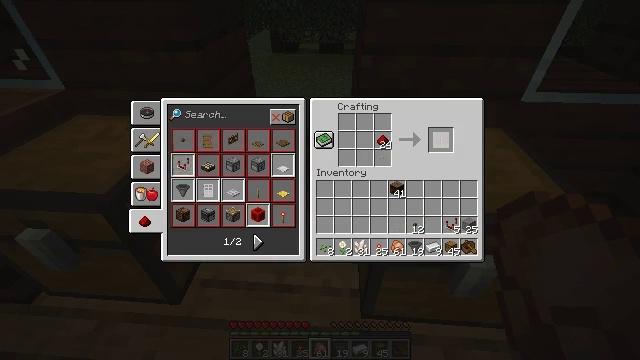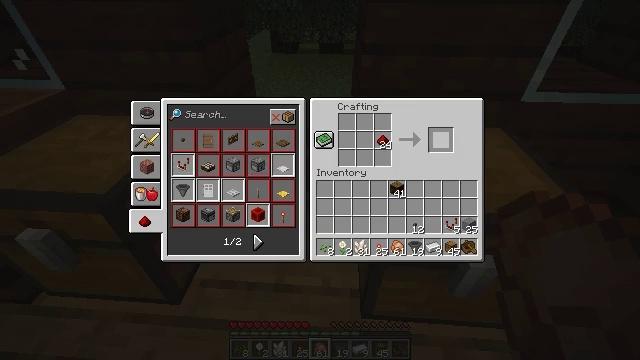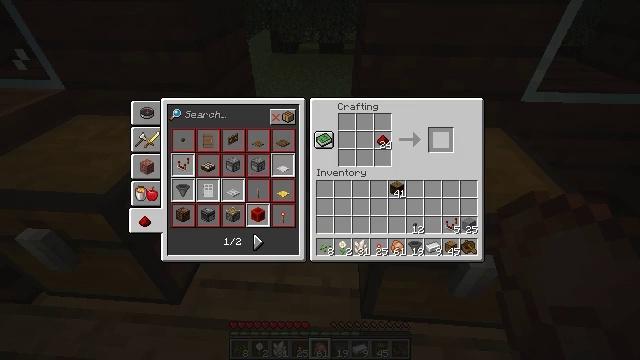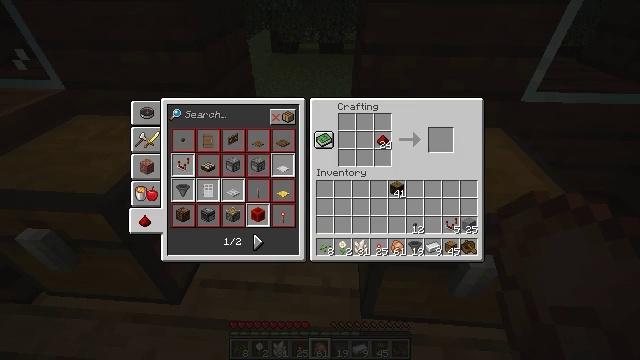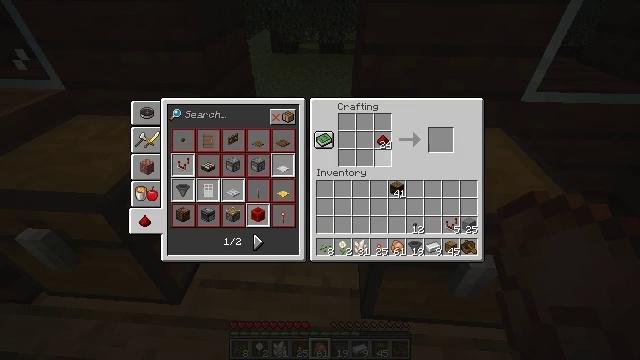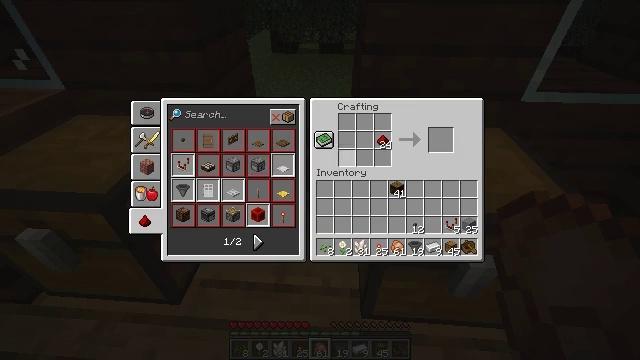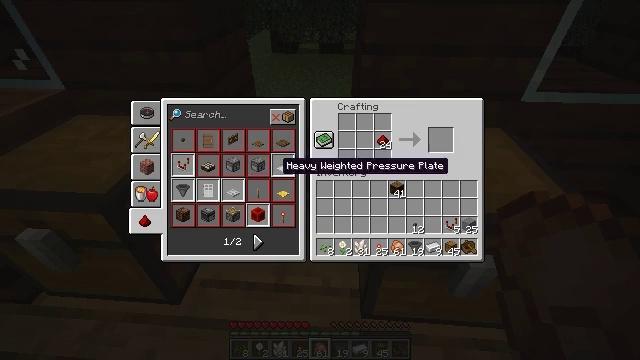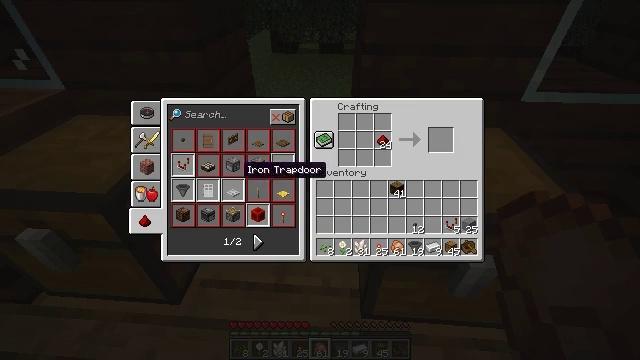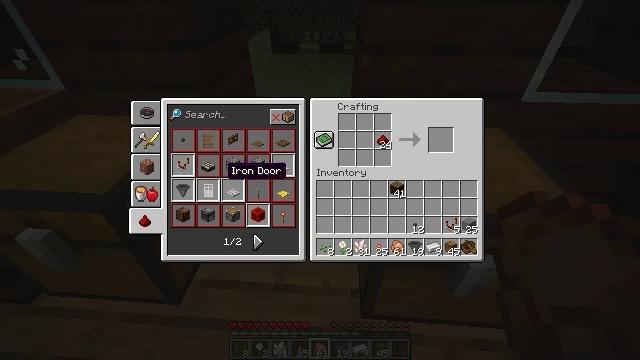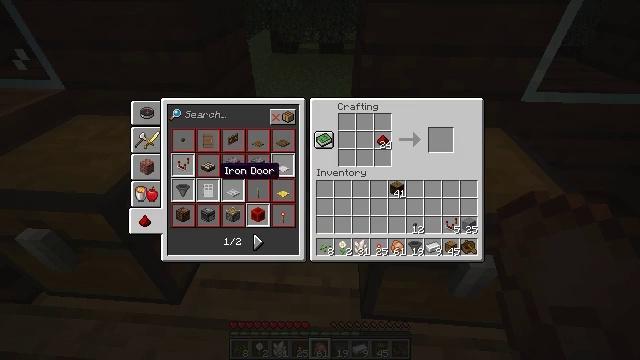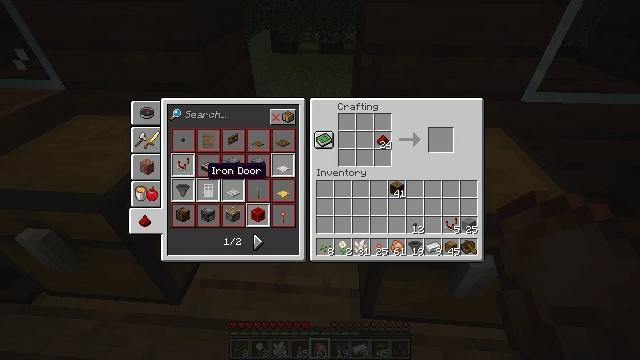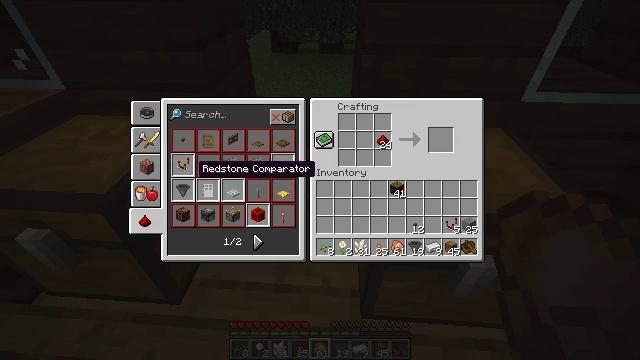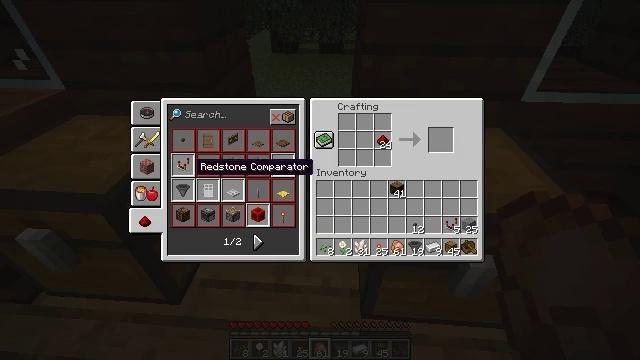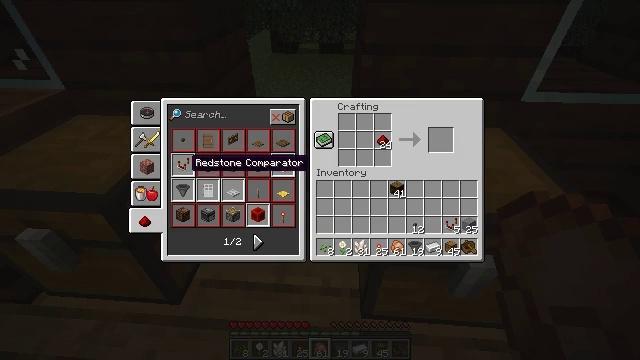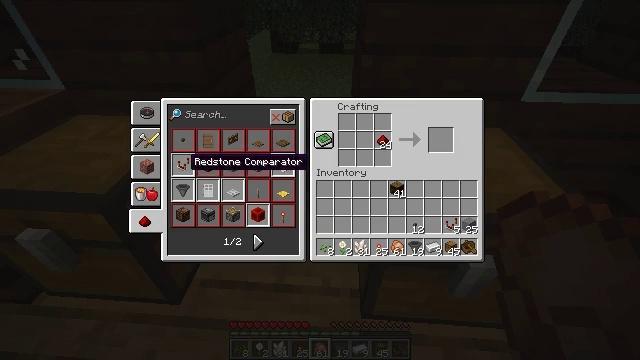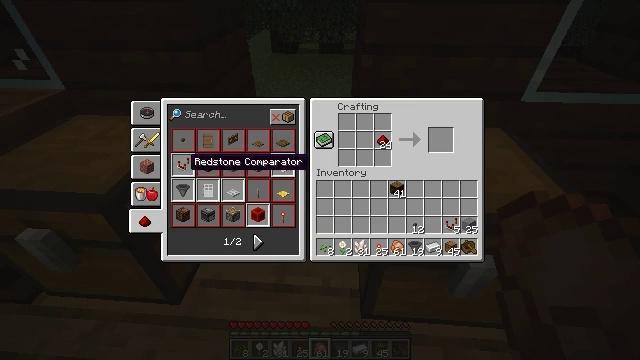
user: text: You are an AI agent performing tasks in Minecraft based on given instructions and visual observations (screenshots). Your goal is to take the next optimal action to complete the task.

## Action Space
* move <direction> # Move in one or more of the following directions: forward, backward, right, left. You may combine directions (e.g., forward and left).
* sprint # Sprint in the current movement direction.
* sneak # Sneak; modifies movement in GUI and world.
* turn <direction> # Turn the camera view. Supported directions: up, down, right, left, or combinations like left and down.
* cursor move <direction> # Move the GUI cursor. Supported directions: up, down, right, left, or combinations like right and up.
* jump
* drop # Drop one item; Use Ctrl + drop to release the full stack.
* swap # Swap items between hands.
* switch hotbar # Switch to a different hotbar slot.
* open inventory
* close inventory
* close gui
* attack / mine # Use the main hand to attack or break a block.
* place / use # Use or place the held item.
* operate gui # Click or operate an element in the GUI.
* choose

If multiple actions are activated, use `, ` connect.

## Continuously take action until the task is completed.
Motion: motion action
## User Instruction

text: Assemble a comparator with needed resources.
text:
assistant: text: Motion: sneak, open gui
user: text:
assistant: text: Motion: sneak
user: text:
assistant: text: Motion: sneak, cursor move left
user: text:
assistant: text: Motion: sneak, cursor move left and down
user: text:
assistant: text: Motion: sneak, cursor move left and down
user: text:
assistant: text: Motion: sneak, cursor move left and down
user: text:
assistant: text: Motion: sneak, cursor move left
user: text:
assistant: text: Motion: cursor move left
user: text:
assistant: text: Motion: cursor move left
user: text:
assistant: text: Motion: cursor move left
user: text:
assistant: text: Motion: cursor move left
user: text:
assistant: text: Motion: no_op
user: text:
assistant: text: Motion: no_op
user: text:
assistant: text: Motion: no_op
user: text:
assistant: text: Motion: no_op
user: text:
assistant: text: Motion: no_op
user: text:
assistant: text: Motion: operate gui
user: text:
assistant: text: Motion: operate gui
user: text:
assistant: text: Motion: no_op
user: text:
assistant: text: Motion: no_op
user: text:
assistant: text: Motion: no_op
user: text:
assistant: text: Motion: no_op
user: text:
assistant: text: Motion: no_op
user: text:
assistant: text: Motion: no_op
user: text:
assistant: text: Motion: no_op
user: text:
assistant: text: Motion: no_op
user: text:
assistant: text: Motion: no_op
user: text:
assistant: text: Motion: no_op
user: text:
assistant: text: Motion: no_op
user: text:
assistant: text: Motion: no_op